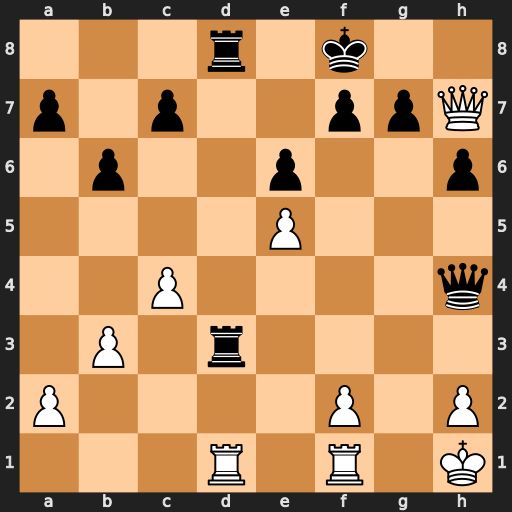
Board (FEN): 3r1k2/p1p2ppQ/1p2p2p/4P3/2P4q/1P1r4/P4P1P/3R1R1K
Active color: w
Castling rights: -
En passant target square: -
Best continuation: Rxd3 Rxd3 Qxd3